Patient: sex M, age 35
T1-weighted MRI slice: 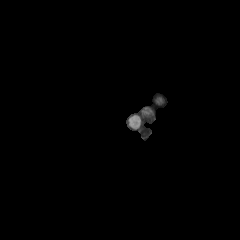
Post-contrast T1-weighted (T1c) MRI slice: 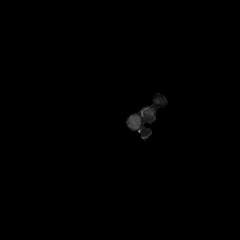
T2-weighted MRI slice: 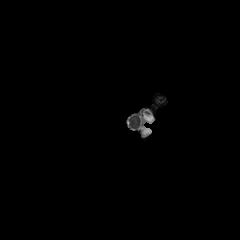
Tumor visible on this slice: no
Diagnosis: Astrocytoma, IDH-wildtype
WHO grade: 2